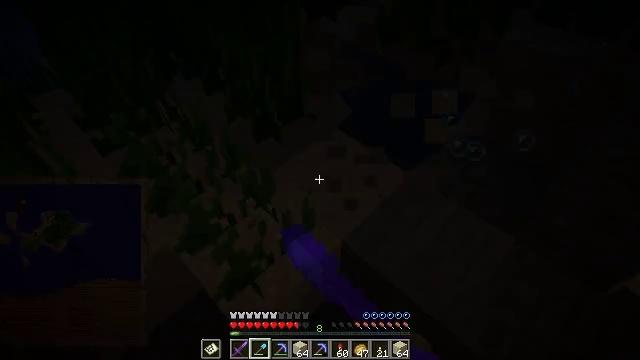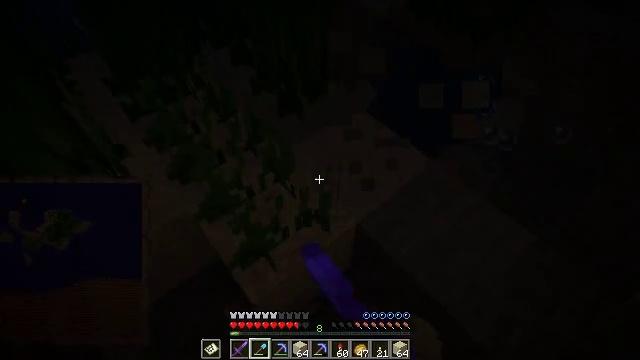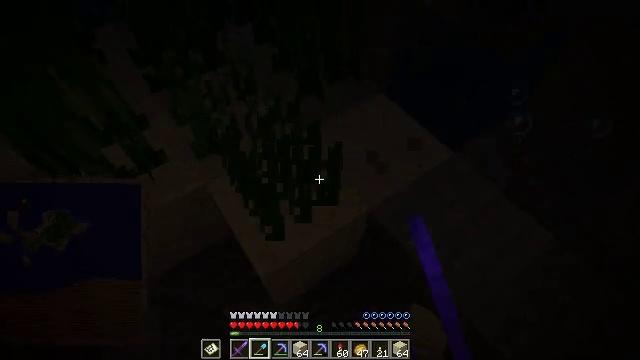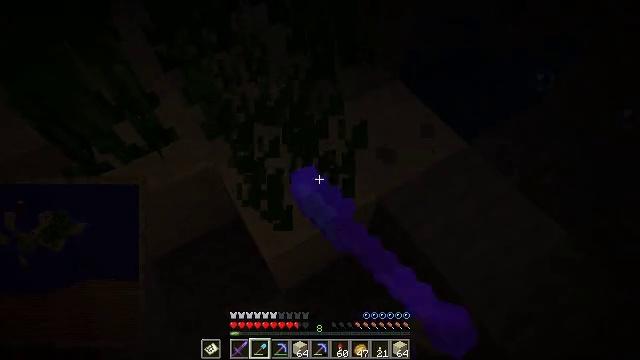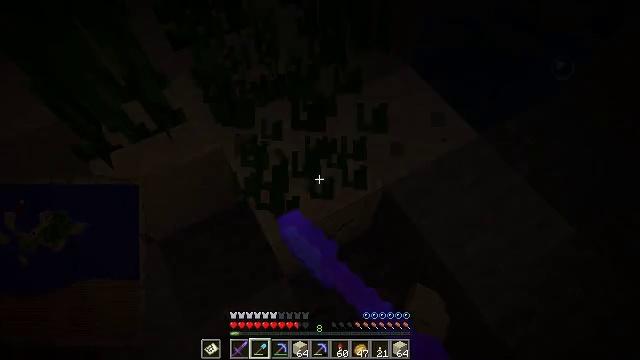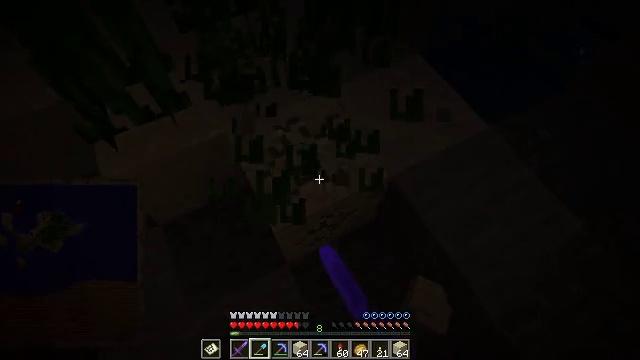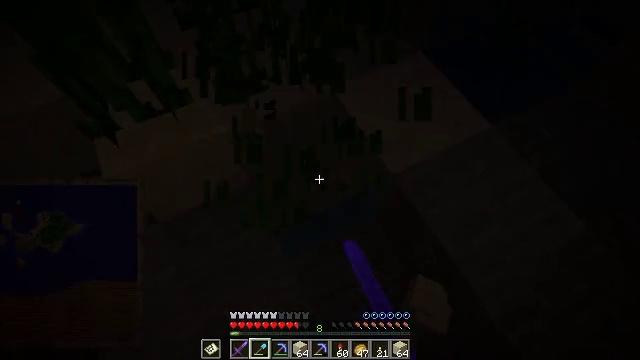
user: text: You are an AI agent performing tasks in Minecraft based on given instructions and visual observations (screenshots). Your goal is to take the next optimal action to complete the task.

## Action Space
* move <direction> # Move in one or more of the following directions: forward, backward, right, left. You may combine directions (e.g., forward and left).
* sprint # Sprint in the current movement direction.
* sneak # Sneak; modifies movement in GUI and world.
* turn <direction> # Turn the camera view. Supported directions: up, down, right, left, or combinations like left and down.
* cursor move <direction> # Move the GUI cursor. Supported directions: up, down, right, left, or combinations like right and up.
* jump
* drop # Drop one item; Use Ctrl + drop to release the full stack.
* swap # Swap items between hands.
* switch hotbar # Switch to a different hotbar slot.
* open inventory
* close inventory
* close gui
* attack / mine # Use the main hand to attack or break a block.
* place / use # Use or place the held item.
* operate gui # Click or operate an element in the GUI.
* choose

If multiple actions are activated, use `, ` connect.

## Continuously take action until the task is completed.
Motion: motion action
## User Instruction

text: Harvest seagrass from the waterbed.
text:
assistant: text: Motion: turn left and down, attack / mine
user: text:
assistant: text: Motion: turn left and down, attack / mine
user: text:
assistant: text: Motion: turn left and down, attack / mine
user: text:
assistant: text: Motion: turn left and down, attack / mine
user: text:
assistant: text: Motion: turn left and down, attack / mine
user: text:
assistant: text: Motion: attack / mine
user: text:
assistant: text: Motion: attack / mine